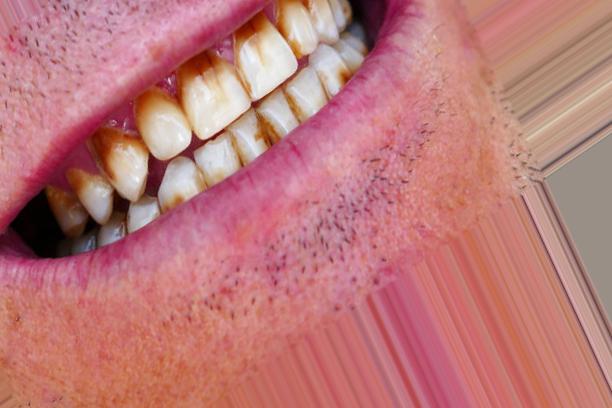
Condition: Tooth Discoloration